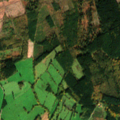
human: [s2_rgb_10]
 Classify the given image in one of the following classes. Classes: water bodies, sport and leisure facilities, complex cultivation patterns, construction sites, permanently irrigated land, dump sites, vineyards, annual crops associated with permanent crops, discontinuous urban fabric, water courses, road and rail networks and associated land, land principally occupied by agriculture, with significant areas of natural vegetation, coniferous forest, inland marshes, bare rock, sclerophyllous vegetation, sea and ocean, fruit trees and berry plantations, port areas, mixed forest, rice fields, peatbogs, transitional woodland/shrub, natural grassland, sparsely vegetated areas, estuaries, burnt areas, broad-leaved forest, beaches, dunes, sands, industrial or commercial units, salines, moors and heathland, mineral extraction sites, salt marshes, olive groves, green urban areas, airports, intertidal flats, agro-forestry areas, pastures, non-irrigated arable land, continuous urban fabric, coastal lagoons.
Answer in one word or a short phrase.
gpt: pastures, broad-leaved forest, mixed forest, peatbogs